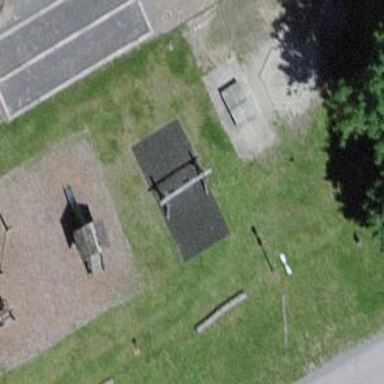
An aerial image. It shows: Playground with swings.